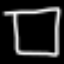
Label: square